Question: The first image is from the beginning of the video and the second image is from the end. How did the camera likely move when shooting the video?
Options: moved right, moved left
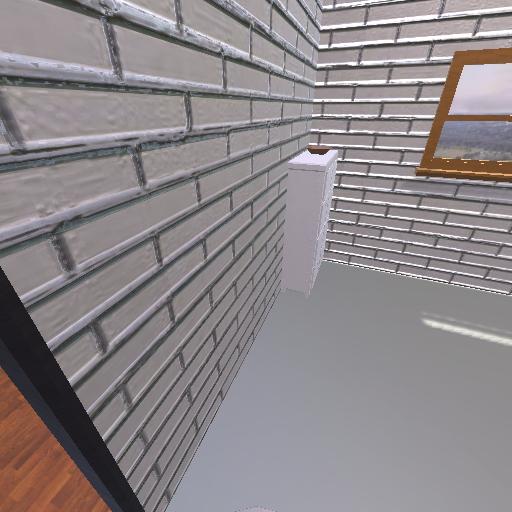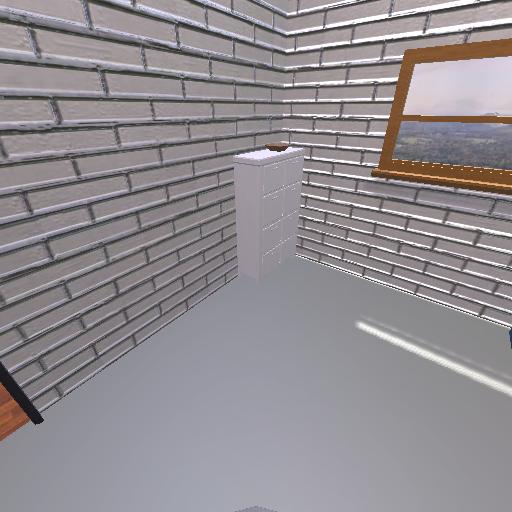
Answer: moved right